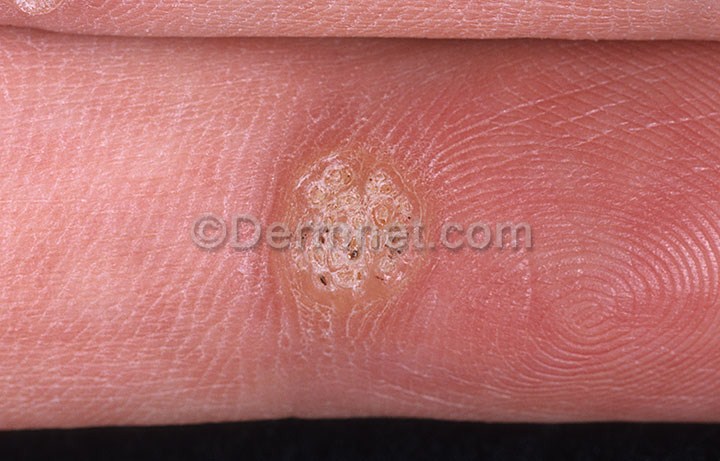
Disease: Warts Molluscum and other Viral Infections